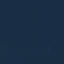
Land use / land cover: SeaLake